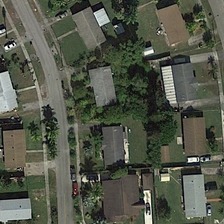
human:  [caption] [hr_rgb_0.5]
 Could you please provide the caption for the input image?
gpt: some buildings and green trees are in two sides of a road in a medium residential area .

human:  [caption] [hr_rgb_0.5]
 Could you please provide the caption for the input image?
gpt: some buildings and green trees are in two sides of a road in a medium residential area .

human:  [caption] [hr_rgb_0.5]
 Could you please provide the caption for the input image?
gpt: some buildings and green trees are in two sides of a road in a medium residential area .

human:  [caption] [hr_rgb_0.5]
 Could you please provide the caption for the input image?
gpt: some buildings and green trees are in two sides of a road in a medium residential area .

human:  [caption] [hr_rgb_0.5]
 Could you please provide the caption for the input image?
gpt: some buildings and green trees are in two sides of a road in a medium residential area .